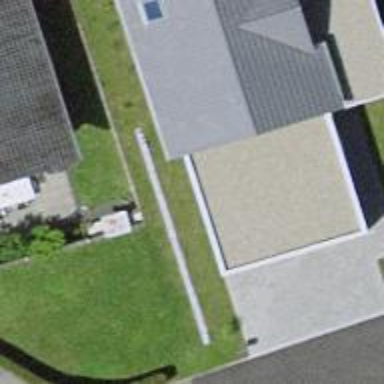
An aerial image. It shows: Garage.